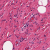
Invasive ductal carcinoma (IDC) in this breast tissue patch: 0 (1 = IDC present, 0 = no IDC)